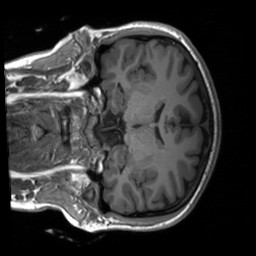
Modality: T1w
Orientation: coronal
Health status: healthy
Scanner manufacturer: siemens
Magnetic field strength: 3 T
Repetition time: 1.9 s
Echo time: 0.00232 s